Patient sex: M
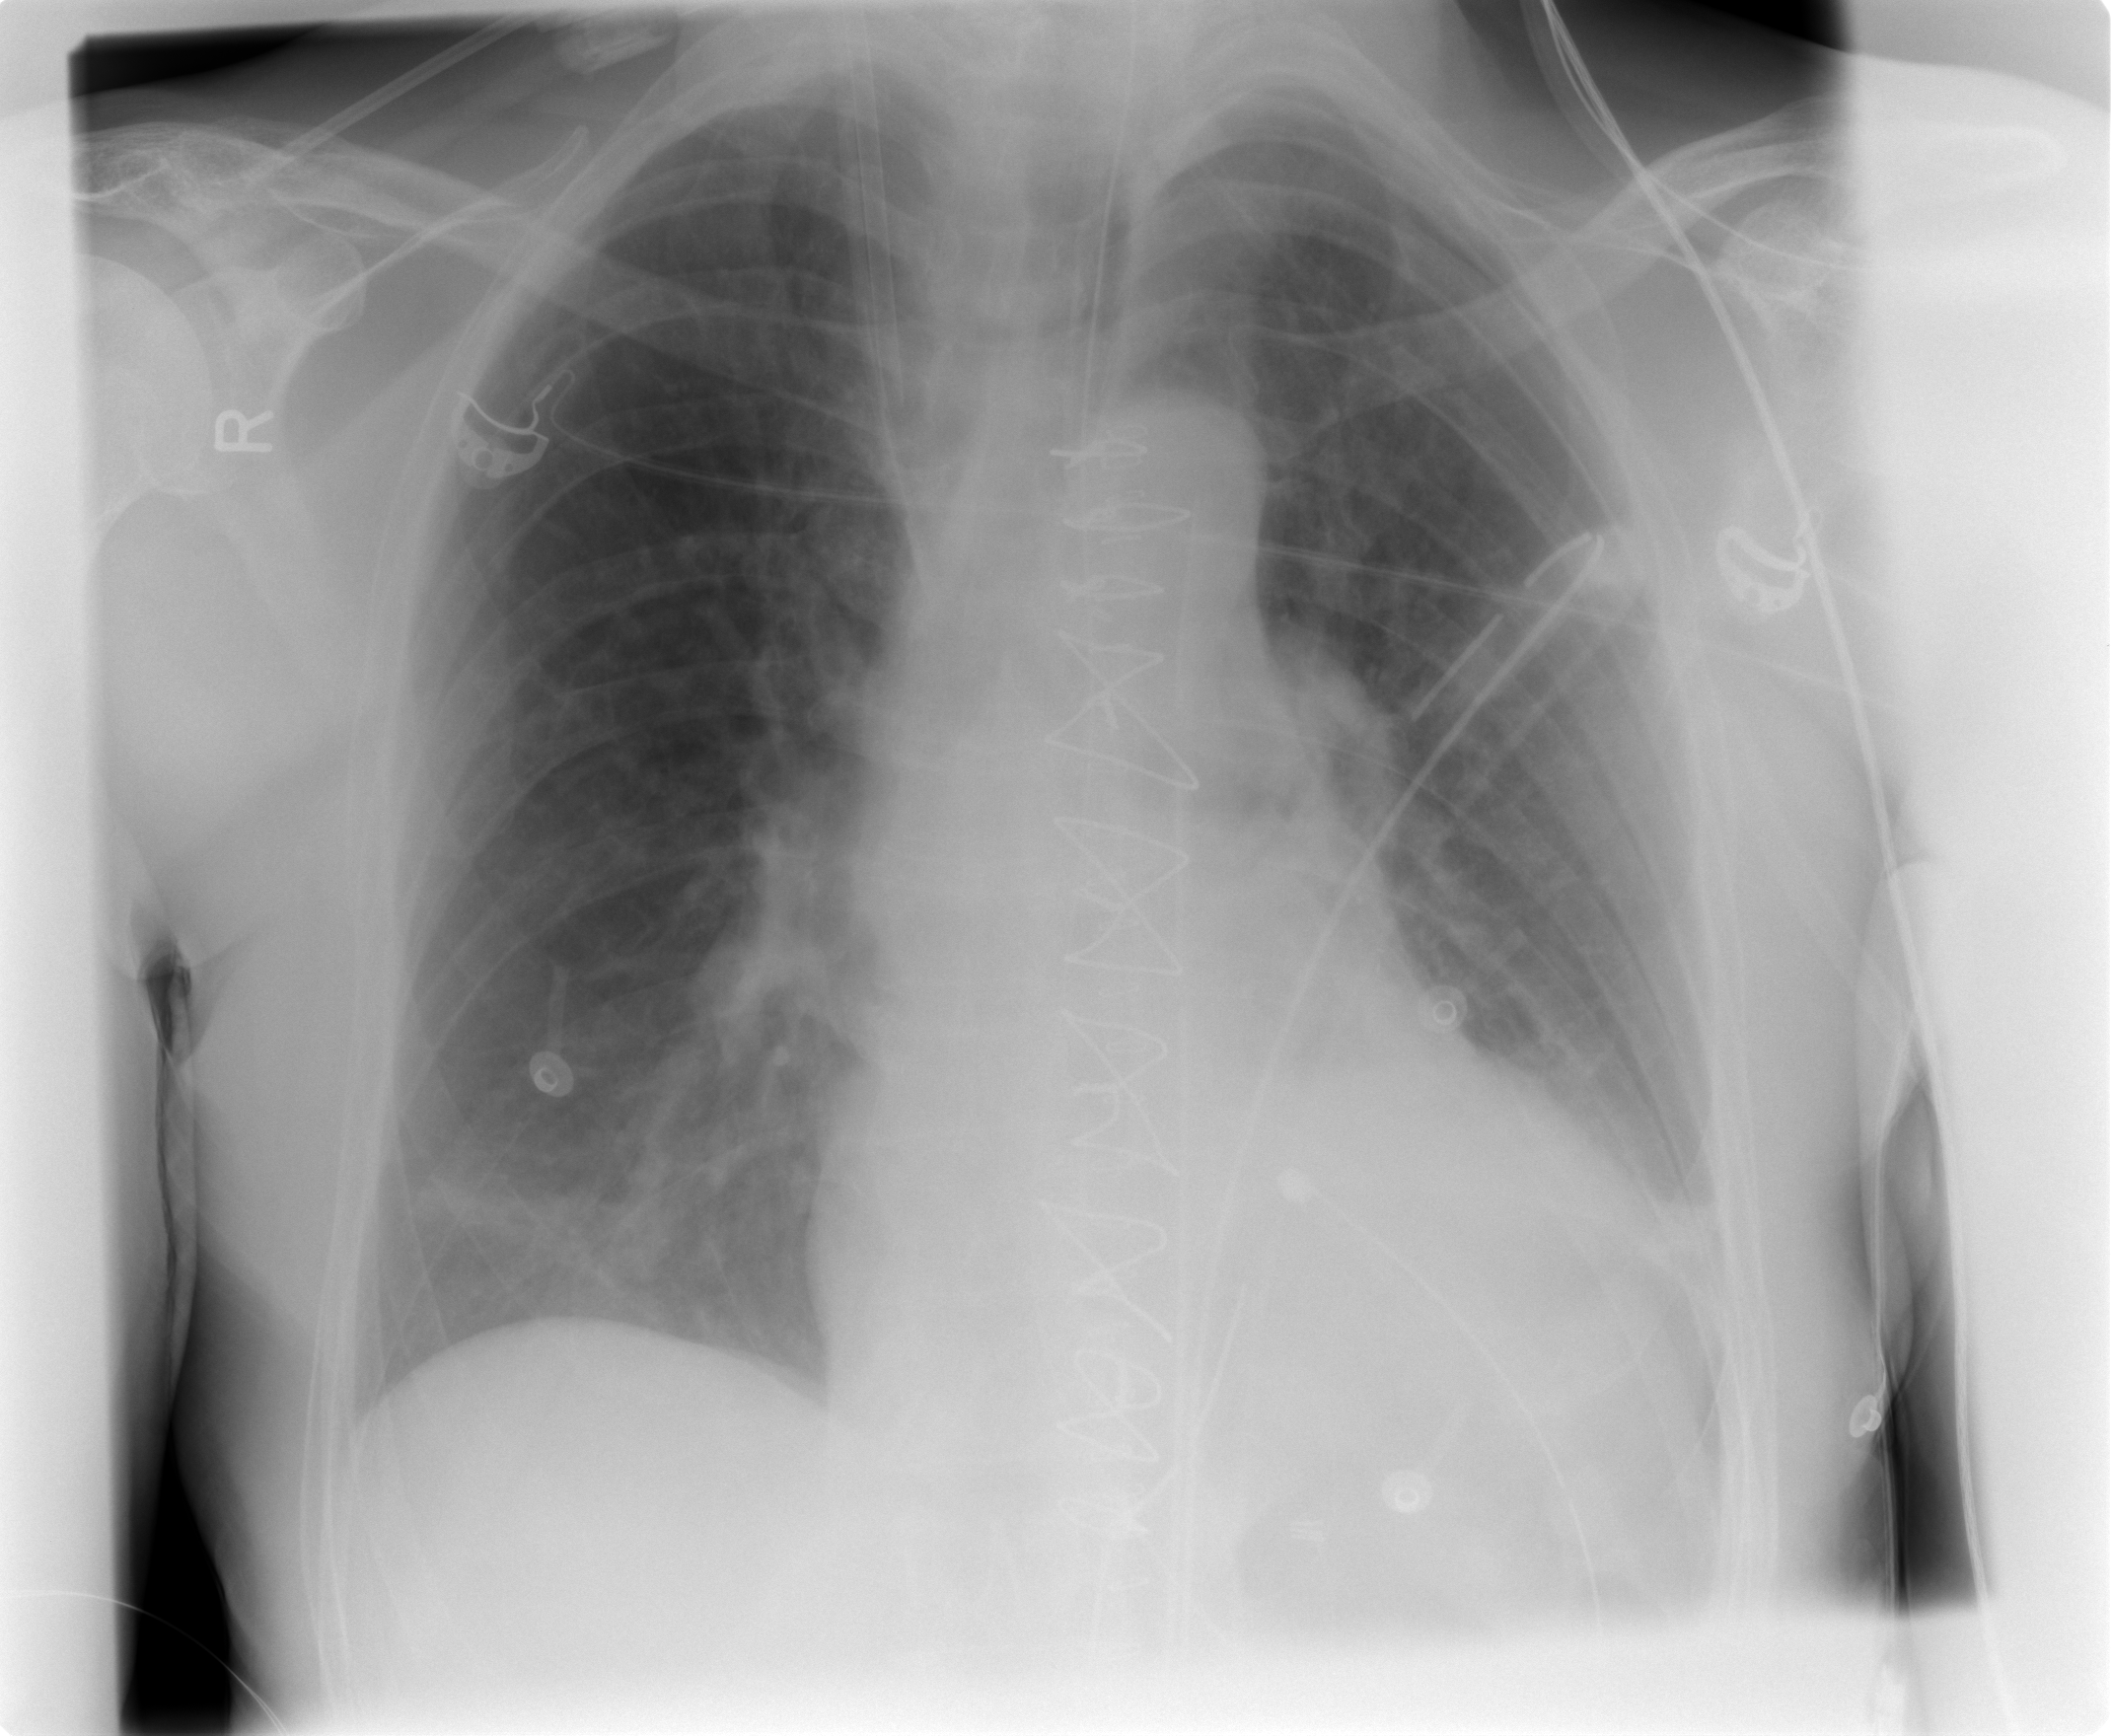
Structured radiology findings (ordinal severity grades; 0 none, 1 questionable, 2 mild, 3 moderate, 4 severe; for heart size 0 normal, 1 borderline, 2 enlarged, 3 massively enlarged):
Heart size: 0
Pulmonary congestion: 0
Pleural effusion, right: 0
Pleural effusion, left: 0
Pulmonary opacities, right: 0
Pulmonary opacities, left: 0
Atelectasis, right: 0
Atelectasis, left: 2